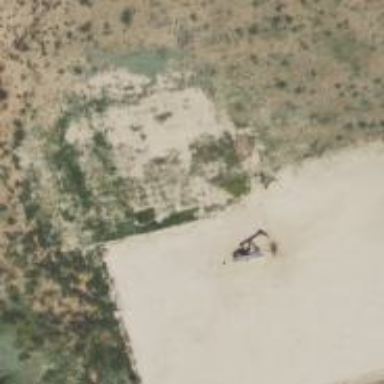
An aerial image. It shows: Petroleum well.